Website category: university
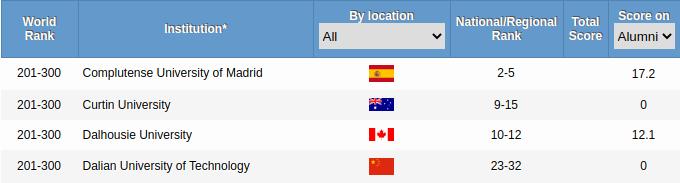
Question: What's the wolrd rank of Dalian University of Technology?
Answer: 201-300

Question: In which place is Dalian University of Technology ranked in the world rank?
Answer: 201-300

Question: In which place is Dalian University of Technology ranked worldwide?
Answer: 201-300

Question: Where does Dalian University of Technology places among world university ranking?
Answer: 201-300

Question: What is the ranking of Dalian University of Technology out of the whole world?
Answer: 201-300

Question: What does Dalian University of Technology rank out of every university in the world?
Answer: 201-300

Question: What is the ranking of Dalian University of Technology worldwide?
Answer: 201-300

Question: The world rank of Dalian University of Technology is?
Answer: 201-300

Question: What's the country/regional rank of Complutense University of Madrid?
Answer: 2-5

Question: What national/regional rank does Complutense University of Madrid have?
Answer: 2-5

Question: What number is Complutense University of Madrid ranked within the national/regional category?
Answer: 2-5

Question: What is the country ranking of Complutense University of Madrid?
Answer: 2-5

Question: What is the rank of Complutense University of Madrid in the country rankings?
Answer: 2-5

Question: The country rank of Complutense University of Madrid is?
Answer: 2-5

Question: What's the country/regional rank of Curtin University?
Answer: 9-15

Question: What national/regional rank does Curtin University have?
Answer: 9-15

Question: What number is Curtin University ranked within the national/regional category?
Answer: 9-15

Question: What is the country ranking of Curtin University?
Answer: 9-15

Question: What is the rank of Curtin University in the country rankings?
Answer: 9-15

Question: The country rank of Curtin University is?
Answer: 9-15

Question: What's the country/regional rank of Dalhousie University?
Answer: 10-12

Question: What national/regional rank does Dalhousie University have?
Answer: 10-12

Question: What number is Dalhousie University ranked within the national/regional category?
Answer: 10-12

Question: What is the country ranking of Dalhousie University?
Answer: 10-12

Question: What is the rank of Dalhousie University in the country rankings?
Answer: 10-12

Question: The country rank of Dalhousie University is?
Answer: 10-12

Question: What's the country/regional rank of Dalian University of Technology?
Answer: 23-32

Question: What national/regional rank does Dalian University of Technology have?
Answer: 23-32

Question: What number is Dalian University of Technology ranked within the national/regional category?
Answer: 23-32

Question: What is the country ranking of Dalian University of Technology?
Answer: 23-32

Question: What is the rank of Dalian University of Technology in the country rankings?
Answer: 23-32

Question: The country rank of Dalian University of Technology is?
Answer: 23-32

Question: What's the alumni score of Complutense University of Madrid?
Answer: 17.2

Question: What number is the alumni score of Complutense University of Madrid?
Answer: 17.2

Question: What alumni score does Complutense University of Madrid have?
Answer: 17.2

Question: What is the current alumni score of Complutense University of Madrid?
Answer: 17.2

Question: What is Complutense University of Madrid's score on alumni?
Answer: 17.2

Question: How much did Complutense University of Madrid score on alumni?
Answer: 17.2

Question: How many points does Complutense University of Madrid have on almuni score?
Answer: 17.2

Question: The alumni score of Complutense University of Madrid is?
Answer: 17.2

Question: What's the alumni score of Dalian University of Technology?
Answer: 0

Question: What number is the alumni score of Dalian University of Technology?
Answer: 0

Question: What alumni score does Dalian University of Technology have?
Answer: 0

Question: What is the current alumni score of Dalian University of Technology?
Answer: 0

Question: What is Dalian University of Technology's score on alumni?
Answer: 0

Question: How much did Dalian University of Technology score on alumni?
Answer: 0

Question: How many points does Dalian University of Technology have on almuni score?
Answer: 0

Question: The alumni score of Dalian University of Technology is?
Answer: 0

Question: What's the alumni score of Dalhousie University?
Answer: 12.1

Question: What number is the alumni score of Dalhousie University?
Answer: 12.1

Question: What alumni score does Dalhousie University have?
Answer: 12.1

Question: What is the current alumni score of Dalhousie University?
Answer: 12.1

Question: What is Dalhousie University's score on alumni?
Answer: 12.1

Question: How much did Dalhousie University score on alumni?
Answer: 12.1

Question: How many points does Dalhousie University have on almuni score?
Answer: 12.1

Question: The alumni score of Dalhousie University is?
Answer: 12.1

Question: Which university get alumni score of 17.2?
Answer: Complutense University of Madrid

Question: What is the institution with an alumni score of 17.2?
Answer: Complutense University of Madrid

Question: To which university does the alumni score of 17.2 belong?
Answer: Complutense University of Madrid

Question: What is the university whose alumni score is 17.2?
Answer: Complutense University of Madrid

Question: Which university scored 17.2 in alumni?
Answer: Complutense University of Madrid

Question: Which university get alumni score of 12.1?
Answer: Dalhousie University

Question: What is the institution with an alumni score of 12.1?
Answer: Dalhousie University

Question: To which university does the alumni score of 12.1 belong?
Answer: Dalhousie University